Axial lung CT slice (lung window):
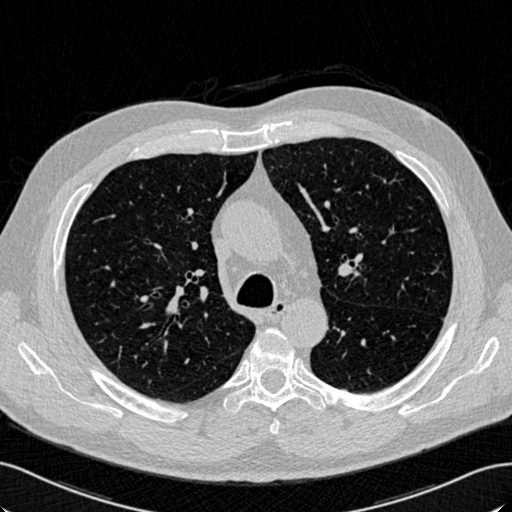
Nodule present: no